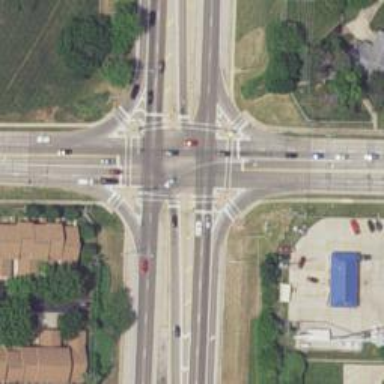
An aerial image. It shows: Crossing on the road with line markings.